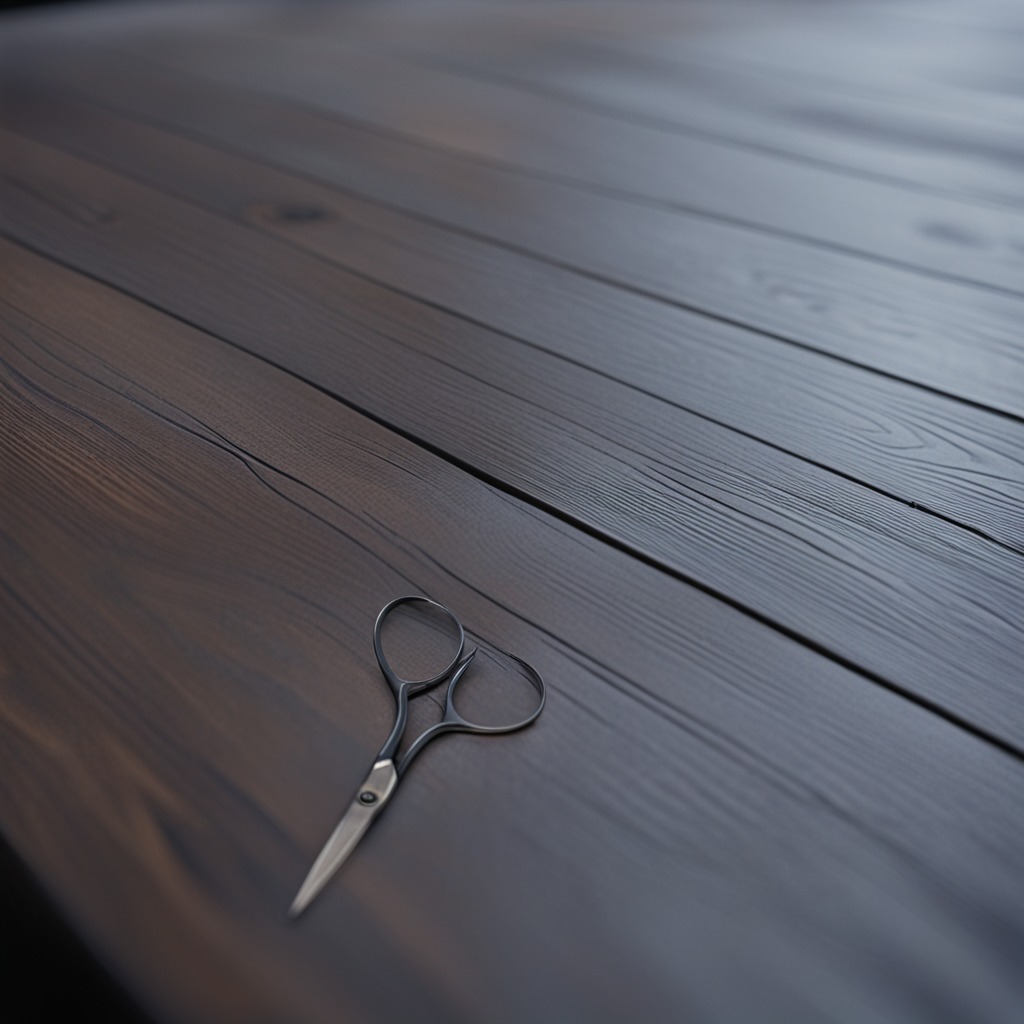
A scissor lying on a table with burn marks in a small garage at twilight